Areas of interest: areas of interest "Commercial service"
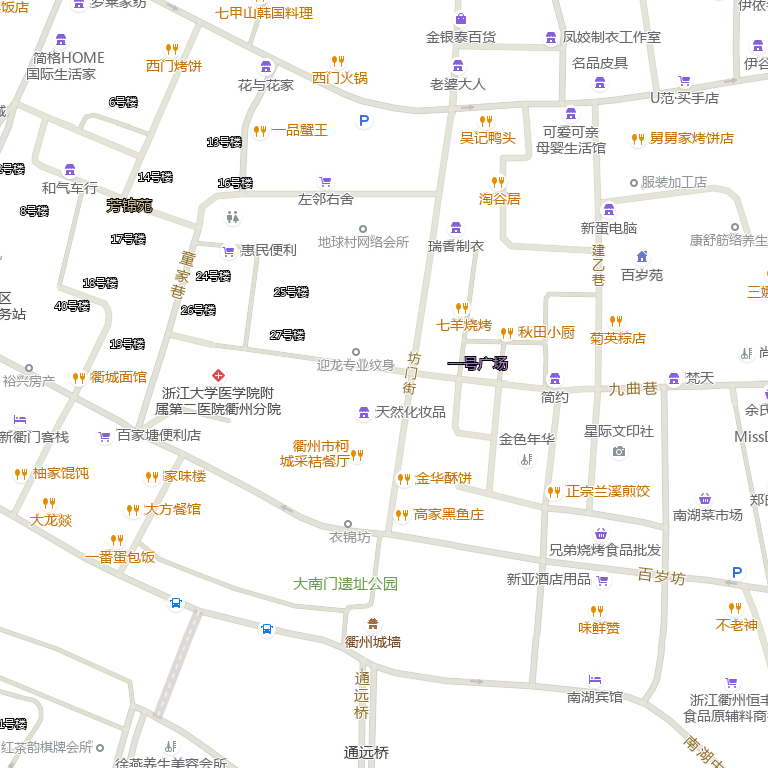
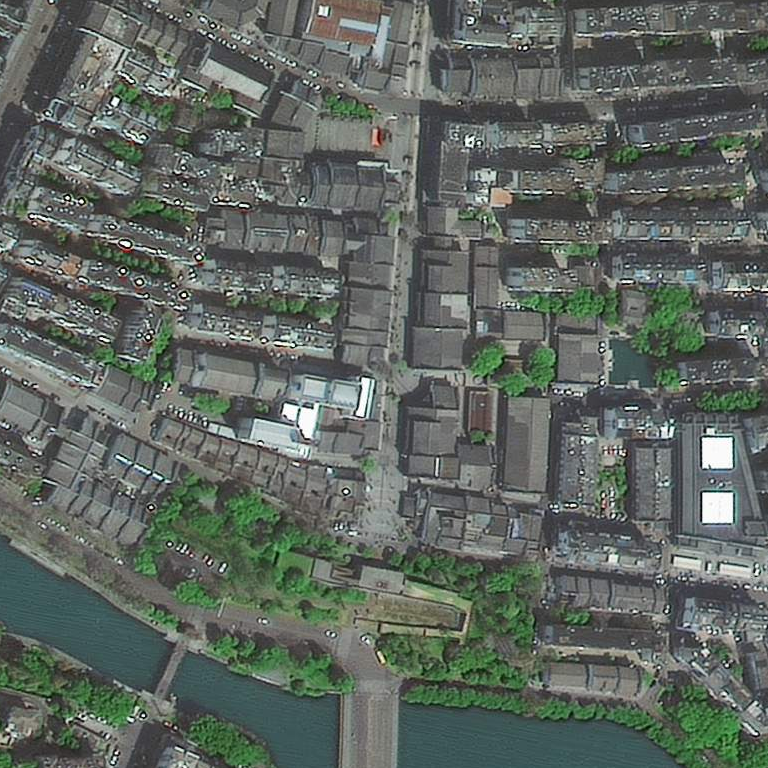